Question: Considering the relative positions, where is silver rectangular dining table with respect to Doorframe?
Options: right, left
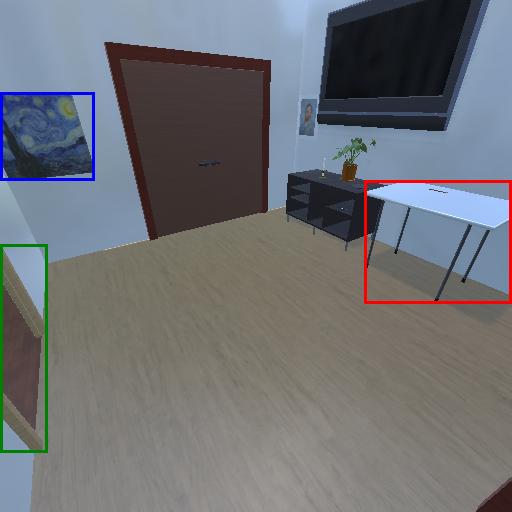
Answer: right